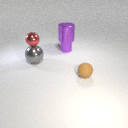
small red metal sphere above large gray metal sphere